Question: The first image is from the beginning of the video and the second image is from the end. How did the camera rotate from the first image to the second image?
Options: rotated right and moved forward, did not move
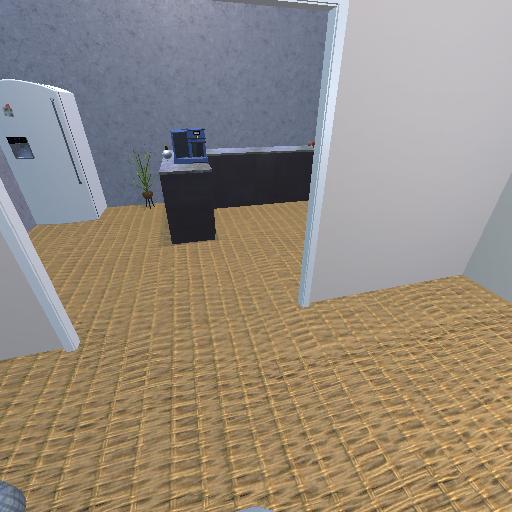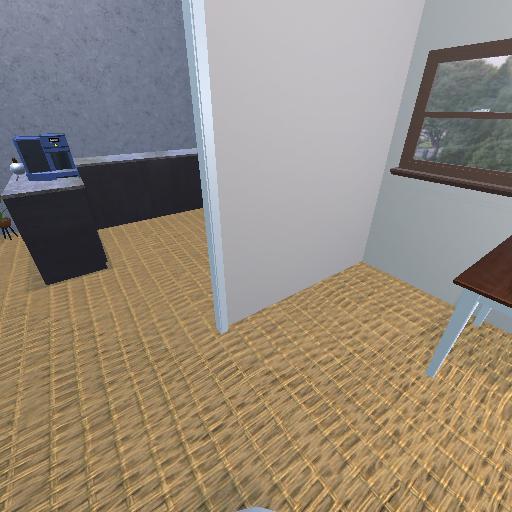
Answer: rotated right and moved forward